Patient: sex M, age 61
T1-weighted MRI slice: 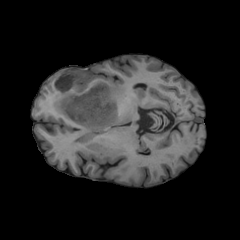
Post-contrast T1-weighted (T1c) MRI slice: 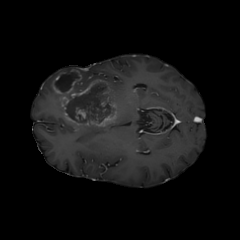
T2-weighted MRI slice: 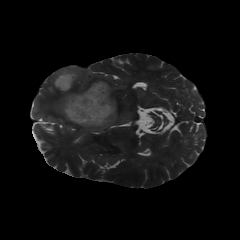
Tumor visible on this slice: yes
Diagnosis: Glioblastoma, IDH-wildtype
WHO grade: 4